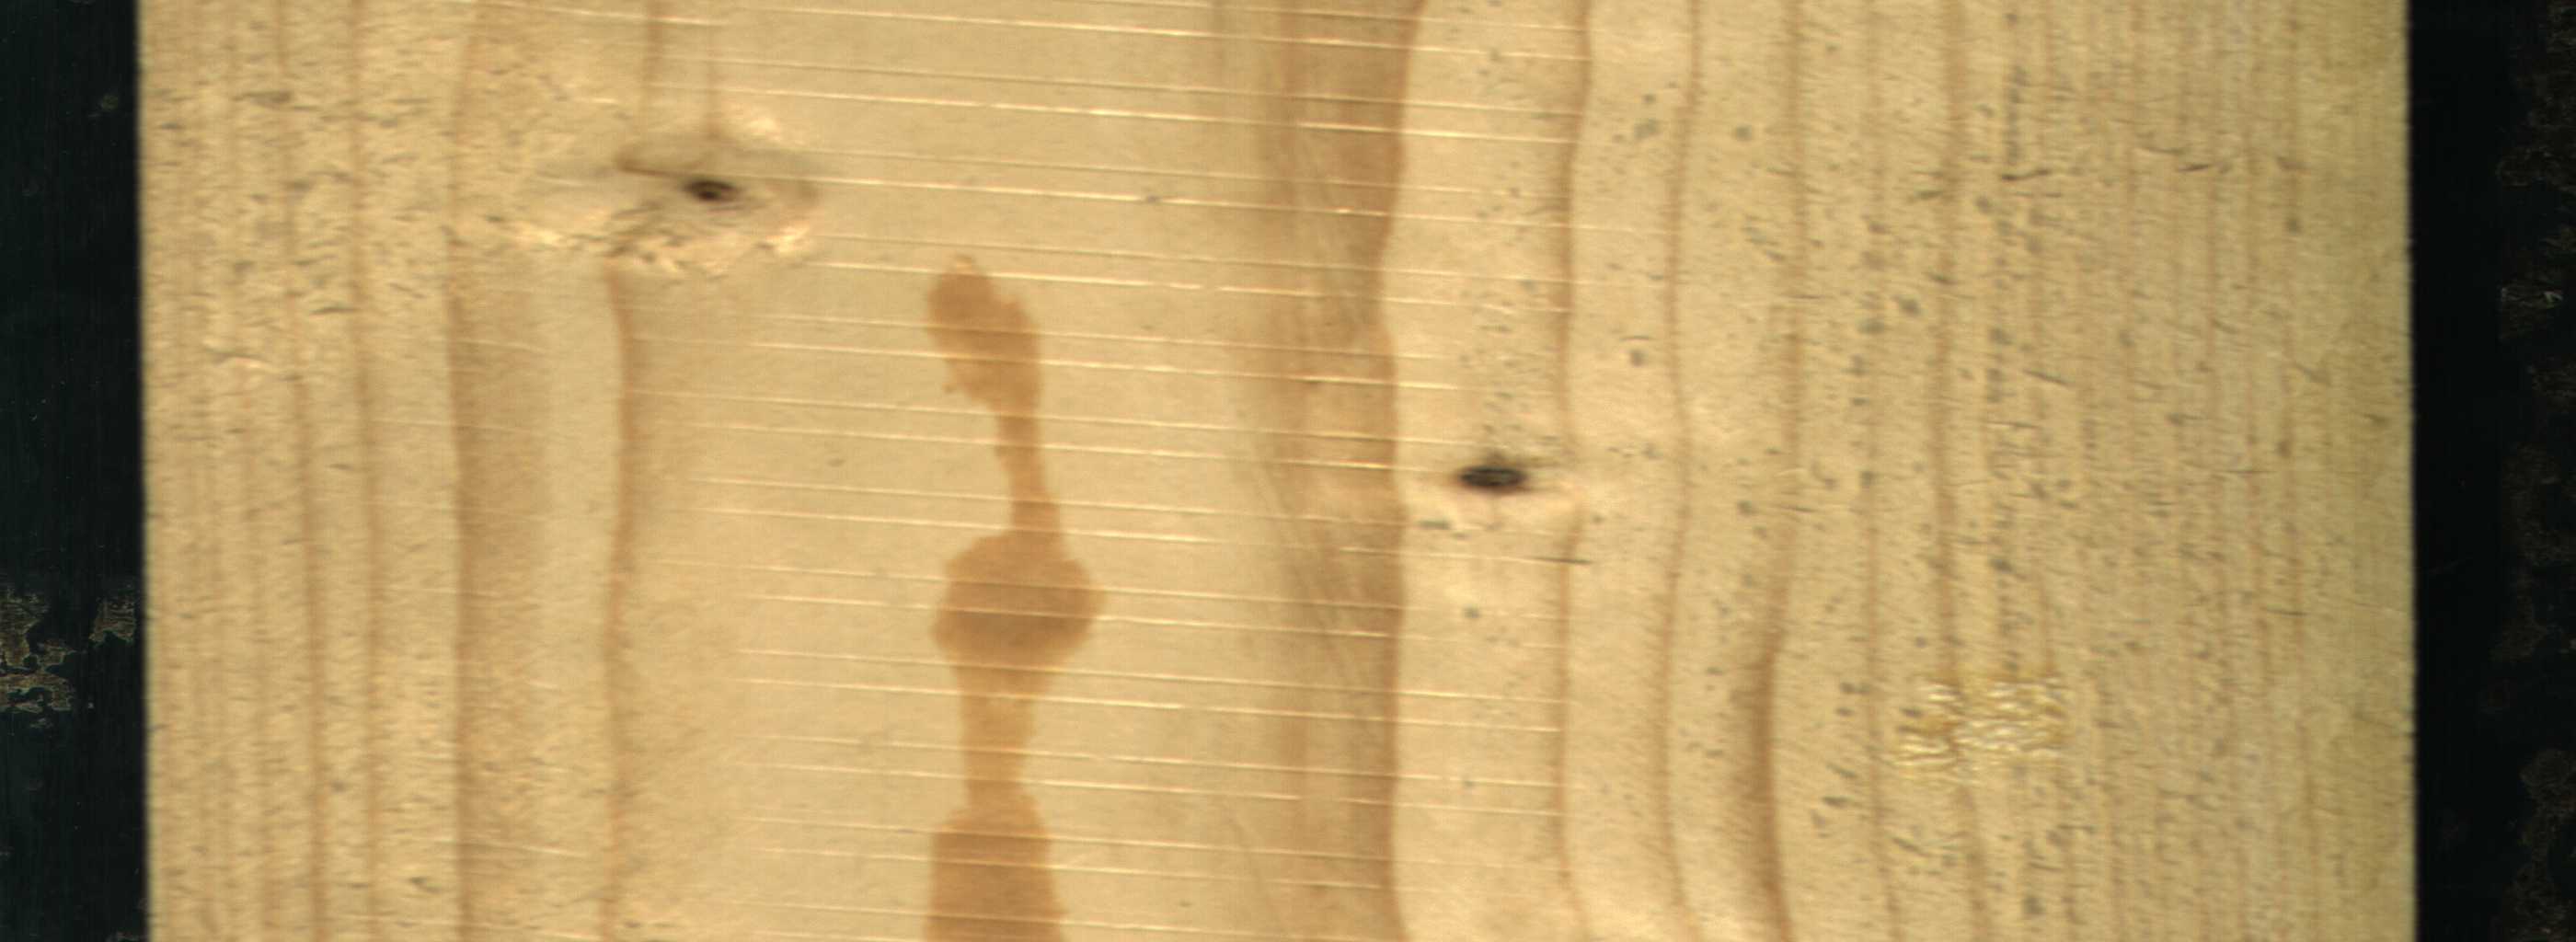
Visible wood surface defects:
Live_Knot
Live_Knot